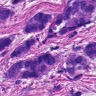
Metastatic tissue present: yes